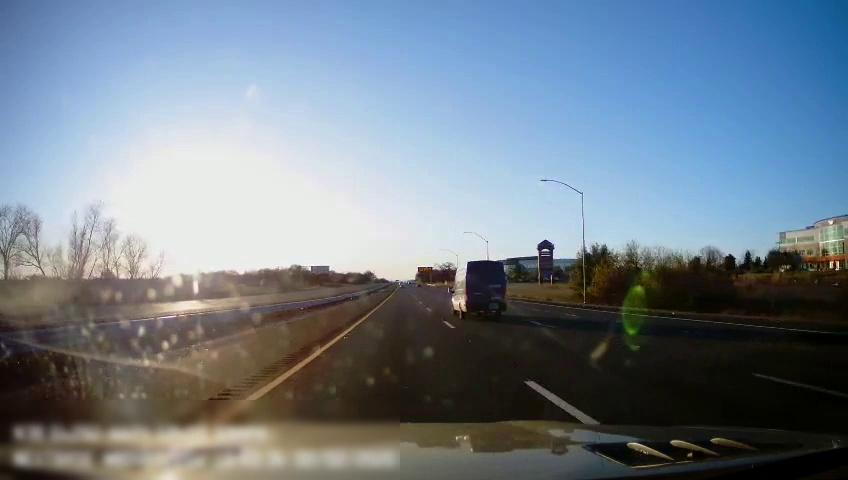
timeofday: Day
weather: Sunny
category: Drivable Space
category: Drivable Space
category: Vehicles | Truck
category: Lanes | Current Lane
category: Lanes | Current Lane
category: Lanes | Alternate Lane
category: Lanes | Alternate Lane
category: Lanes | Alternate Lane